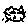
Label: cat